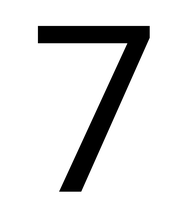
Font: Roboto_Regular